Field crop: tomato
Growth stage: 1
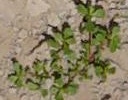
Species: portulaca